Question: I am write a script for automate things for one website. But when i open this website it has a login server which ask for username and password you need to pass that authentication to open the website.
i have that authorization details.

so how to open this wesite with the help of MECHANIZE IN PYTHON
'''
import urllib
import re
import mechanize
br = mechanize.Browser()
response = br.open("http://ab/cabs");
print response.geturl()
print response.read()
'''
but it is giving this error
what should i add?
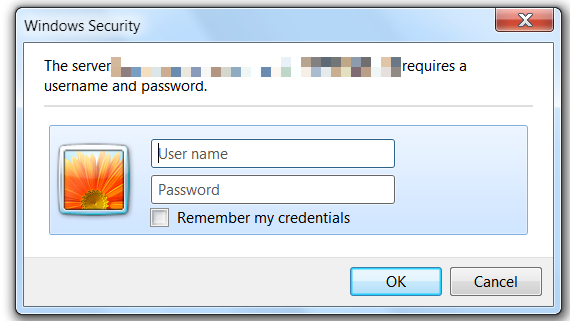
Answer: '''
from base64 import b64encode
import mechanize
url = 'http://192.168.3.5/table.js'
username = 'admin'
password = 'password'
# I have had to add a carriage return ('%s:%s
'), but
# you may not have to.
b64login = b64encode('%s:%s' % (username, password))
br = mechanize.Browser()
# # I needed to change to Mozilla for mine, but most do not
# br.addheaders= [('User-agent', 'Mozilla/5.0')]
br.addheaders.append(
('Authorization', 'Basic %s' % b64login )
)
br.open(url)
r = br.response()
data = r.read()
print data
'''
And perhaps didn't try this could also work:
'''
import urllib
import re
import mechanize
br = mechanize.Browser()
response = br.open("http://USERNAME:PASSWORD@ab/cabs");
print response.geturl()
print response.read(
'''
)